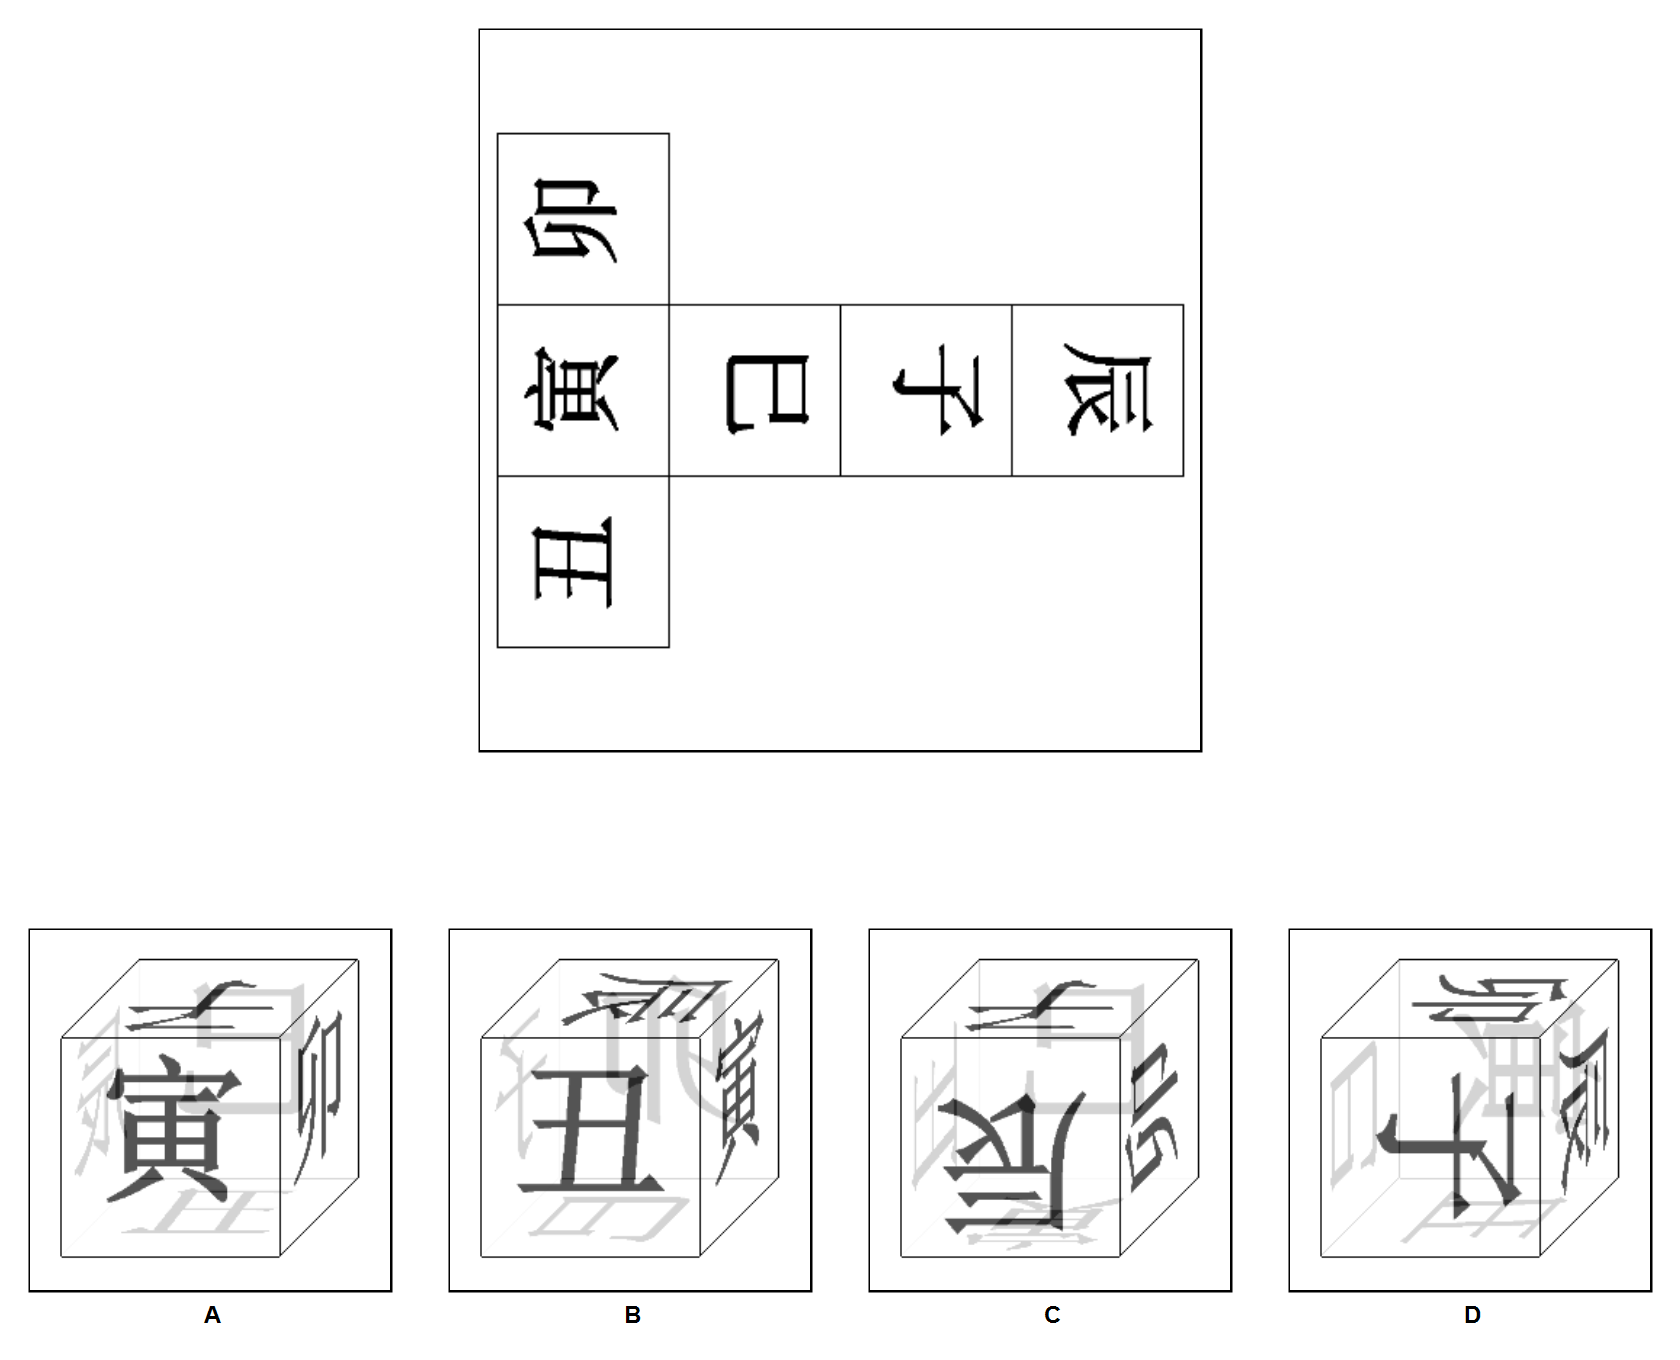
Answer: A